Field crop: tomato
Growth stage: 1
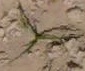
Species: cyperus